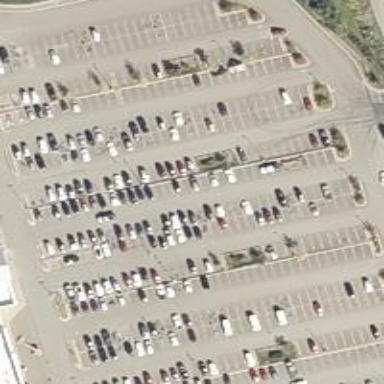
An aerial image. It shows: Parking area with surface.